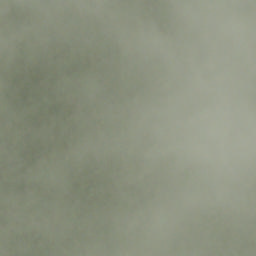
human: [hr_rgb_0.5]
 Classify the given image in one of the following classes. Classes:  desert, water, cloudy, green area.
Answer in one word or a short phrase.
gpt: cloudy